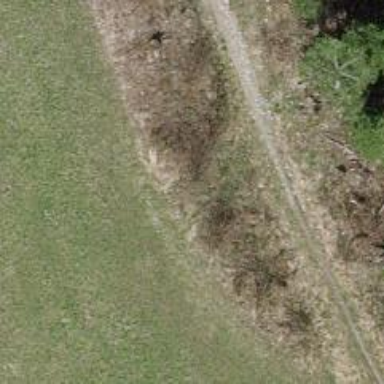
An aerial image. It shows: Path.